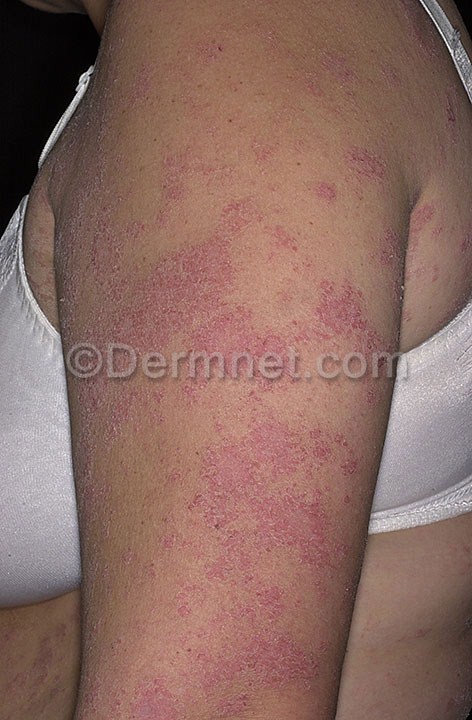
Disease: Eczema Photos